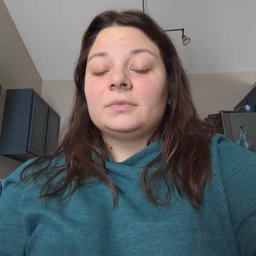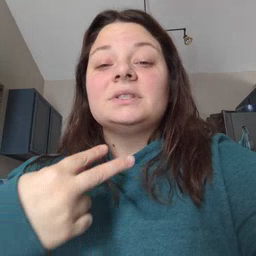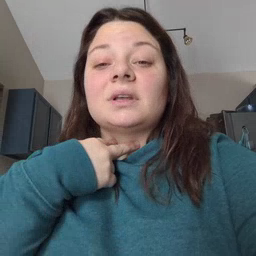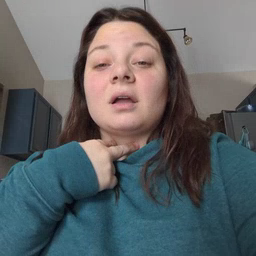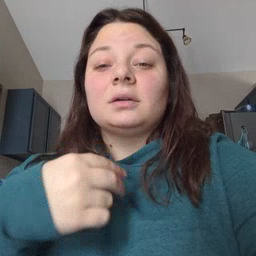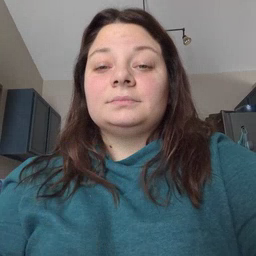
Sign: stuck